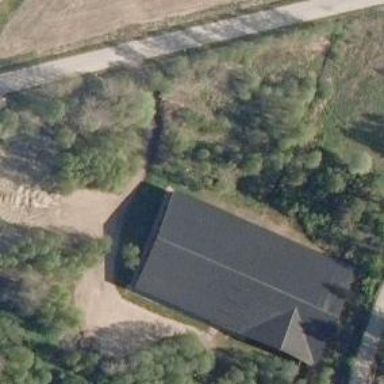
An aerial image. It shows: Building located in equestrian leisure land pitch.